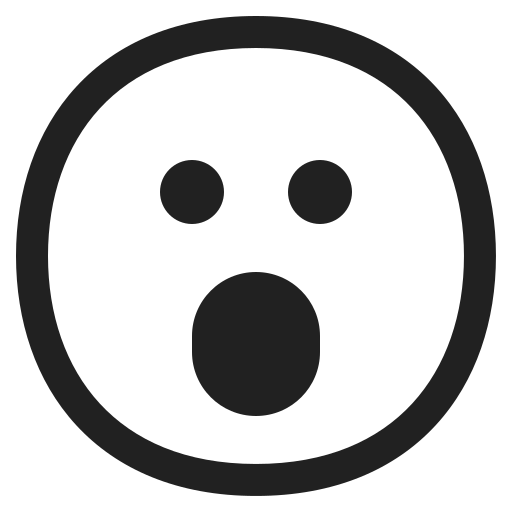
face with open mouth high contrast